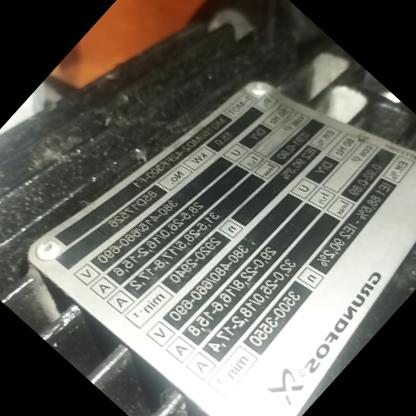
Klasa: tabliczka-znamionowa